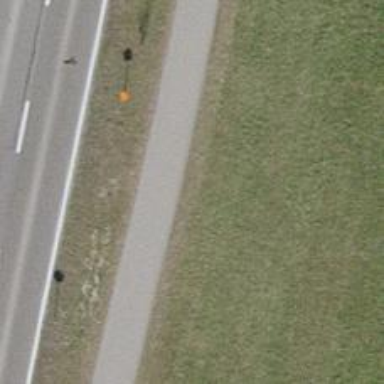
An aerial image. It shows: Pipeline marker.